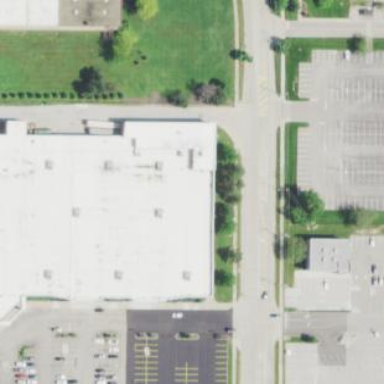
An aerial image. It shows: Retail building housing department store.